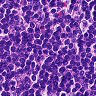
Metastatic tissue present: no